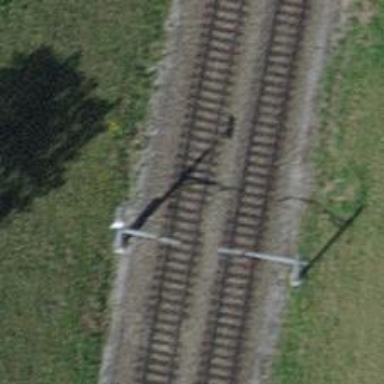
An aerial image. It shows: Single-track electrified railway with contact line.